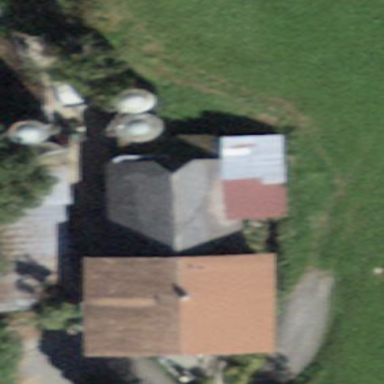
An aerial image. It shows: Farm building.